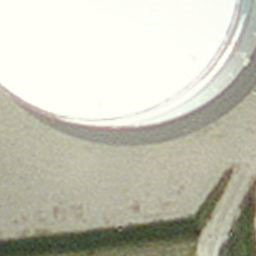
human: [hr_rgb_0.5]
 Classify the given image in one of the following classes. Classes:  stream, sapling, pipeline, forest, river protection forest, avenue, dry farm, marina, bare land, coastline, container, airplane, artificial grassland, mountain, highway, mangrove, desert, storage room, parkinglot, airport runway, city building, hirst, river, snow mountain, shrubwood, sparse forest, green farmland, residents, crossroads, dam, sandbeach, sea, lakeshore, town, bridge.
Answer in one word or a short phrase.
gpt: storage room